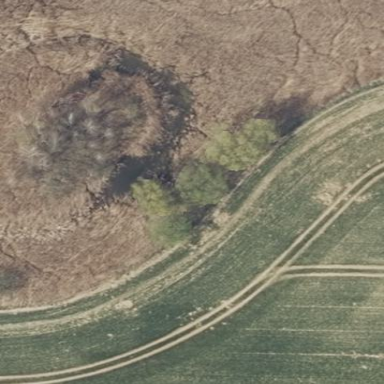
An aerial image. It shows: Wetland area.